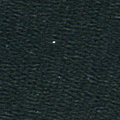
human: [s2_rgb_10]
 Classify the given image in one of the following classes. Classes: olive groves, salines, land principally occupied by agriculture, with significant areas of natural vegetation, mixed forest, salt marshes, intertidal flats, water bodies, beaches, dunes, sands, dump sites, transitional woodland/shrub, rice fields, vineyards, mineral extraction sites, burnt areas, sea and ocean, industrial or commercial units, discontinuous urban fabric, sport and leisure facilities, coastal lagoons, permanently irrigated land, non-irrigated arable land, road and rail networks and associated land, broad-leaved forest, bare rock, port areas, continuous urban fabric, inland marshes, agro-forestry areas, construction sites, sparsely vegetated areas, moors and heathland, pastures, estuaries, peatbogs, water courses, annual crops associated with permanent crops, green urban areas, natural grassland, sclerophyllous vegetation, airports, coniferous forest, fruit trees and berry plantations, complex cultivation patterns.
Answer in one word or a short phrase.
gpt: sea and ocean